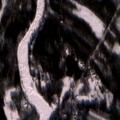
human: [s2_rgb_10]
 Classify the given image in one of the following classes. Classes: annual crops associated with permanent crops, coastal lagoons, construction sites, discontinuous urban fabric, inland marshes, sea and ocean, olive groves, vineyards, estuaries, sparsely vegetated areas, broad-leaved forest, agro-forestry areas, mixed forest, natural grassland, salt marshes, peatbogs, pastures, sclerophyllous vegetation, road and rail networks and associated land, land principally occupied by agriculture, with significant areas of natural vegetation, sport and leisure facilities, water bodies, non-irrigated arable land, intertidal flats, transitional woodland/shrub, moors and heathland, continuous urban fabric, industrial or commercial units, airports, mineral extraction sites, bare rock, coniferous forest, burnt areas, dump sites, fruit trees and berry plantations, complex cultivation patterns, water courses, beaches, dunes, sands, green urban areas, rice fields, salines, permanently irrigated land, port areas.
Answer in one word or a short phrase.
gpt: land principally occupied by agriculture, with significant areas of natural vegetation, coniferous forest, mixed forest, transitional woodland/shrub, water courses